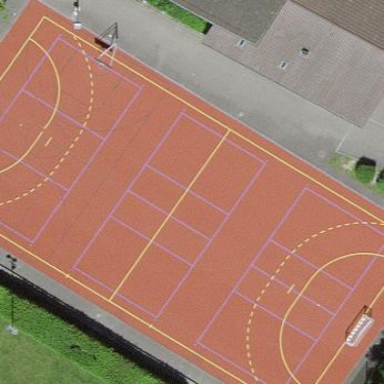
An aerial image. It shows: Multi-sport pitch with tartan surface for leisure activities on land.